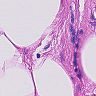
Metastatic tissue present: no